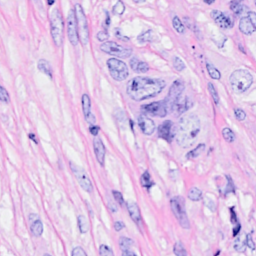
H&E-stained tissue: Breast